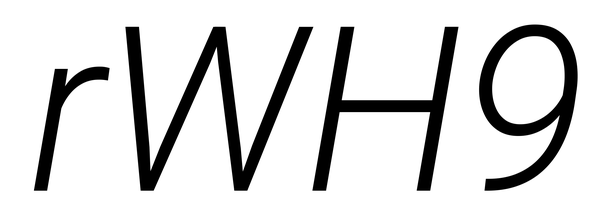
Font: Roboto-Italic_Light_Italic